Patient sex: M
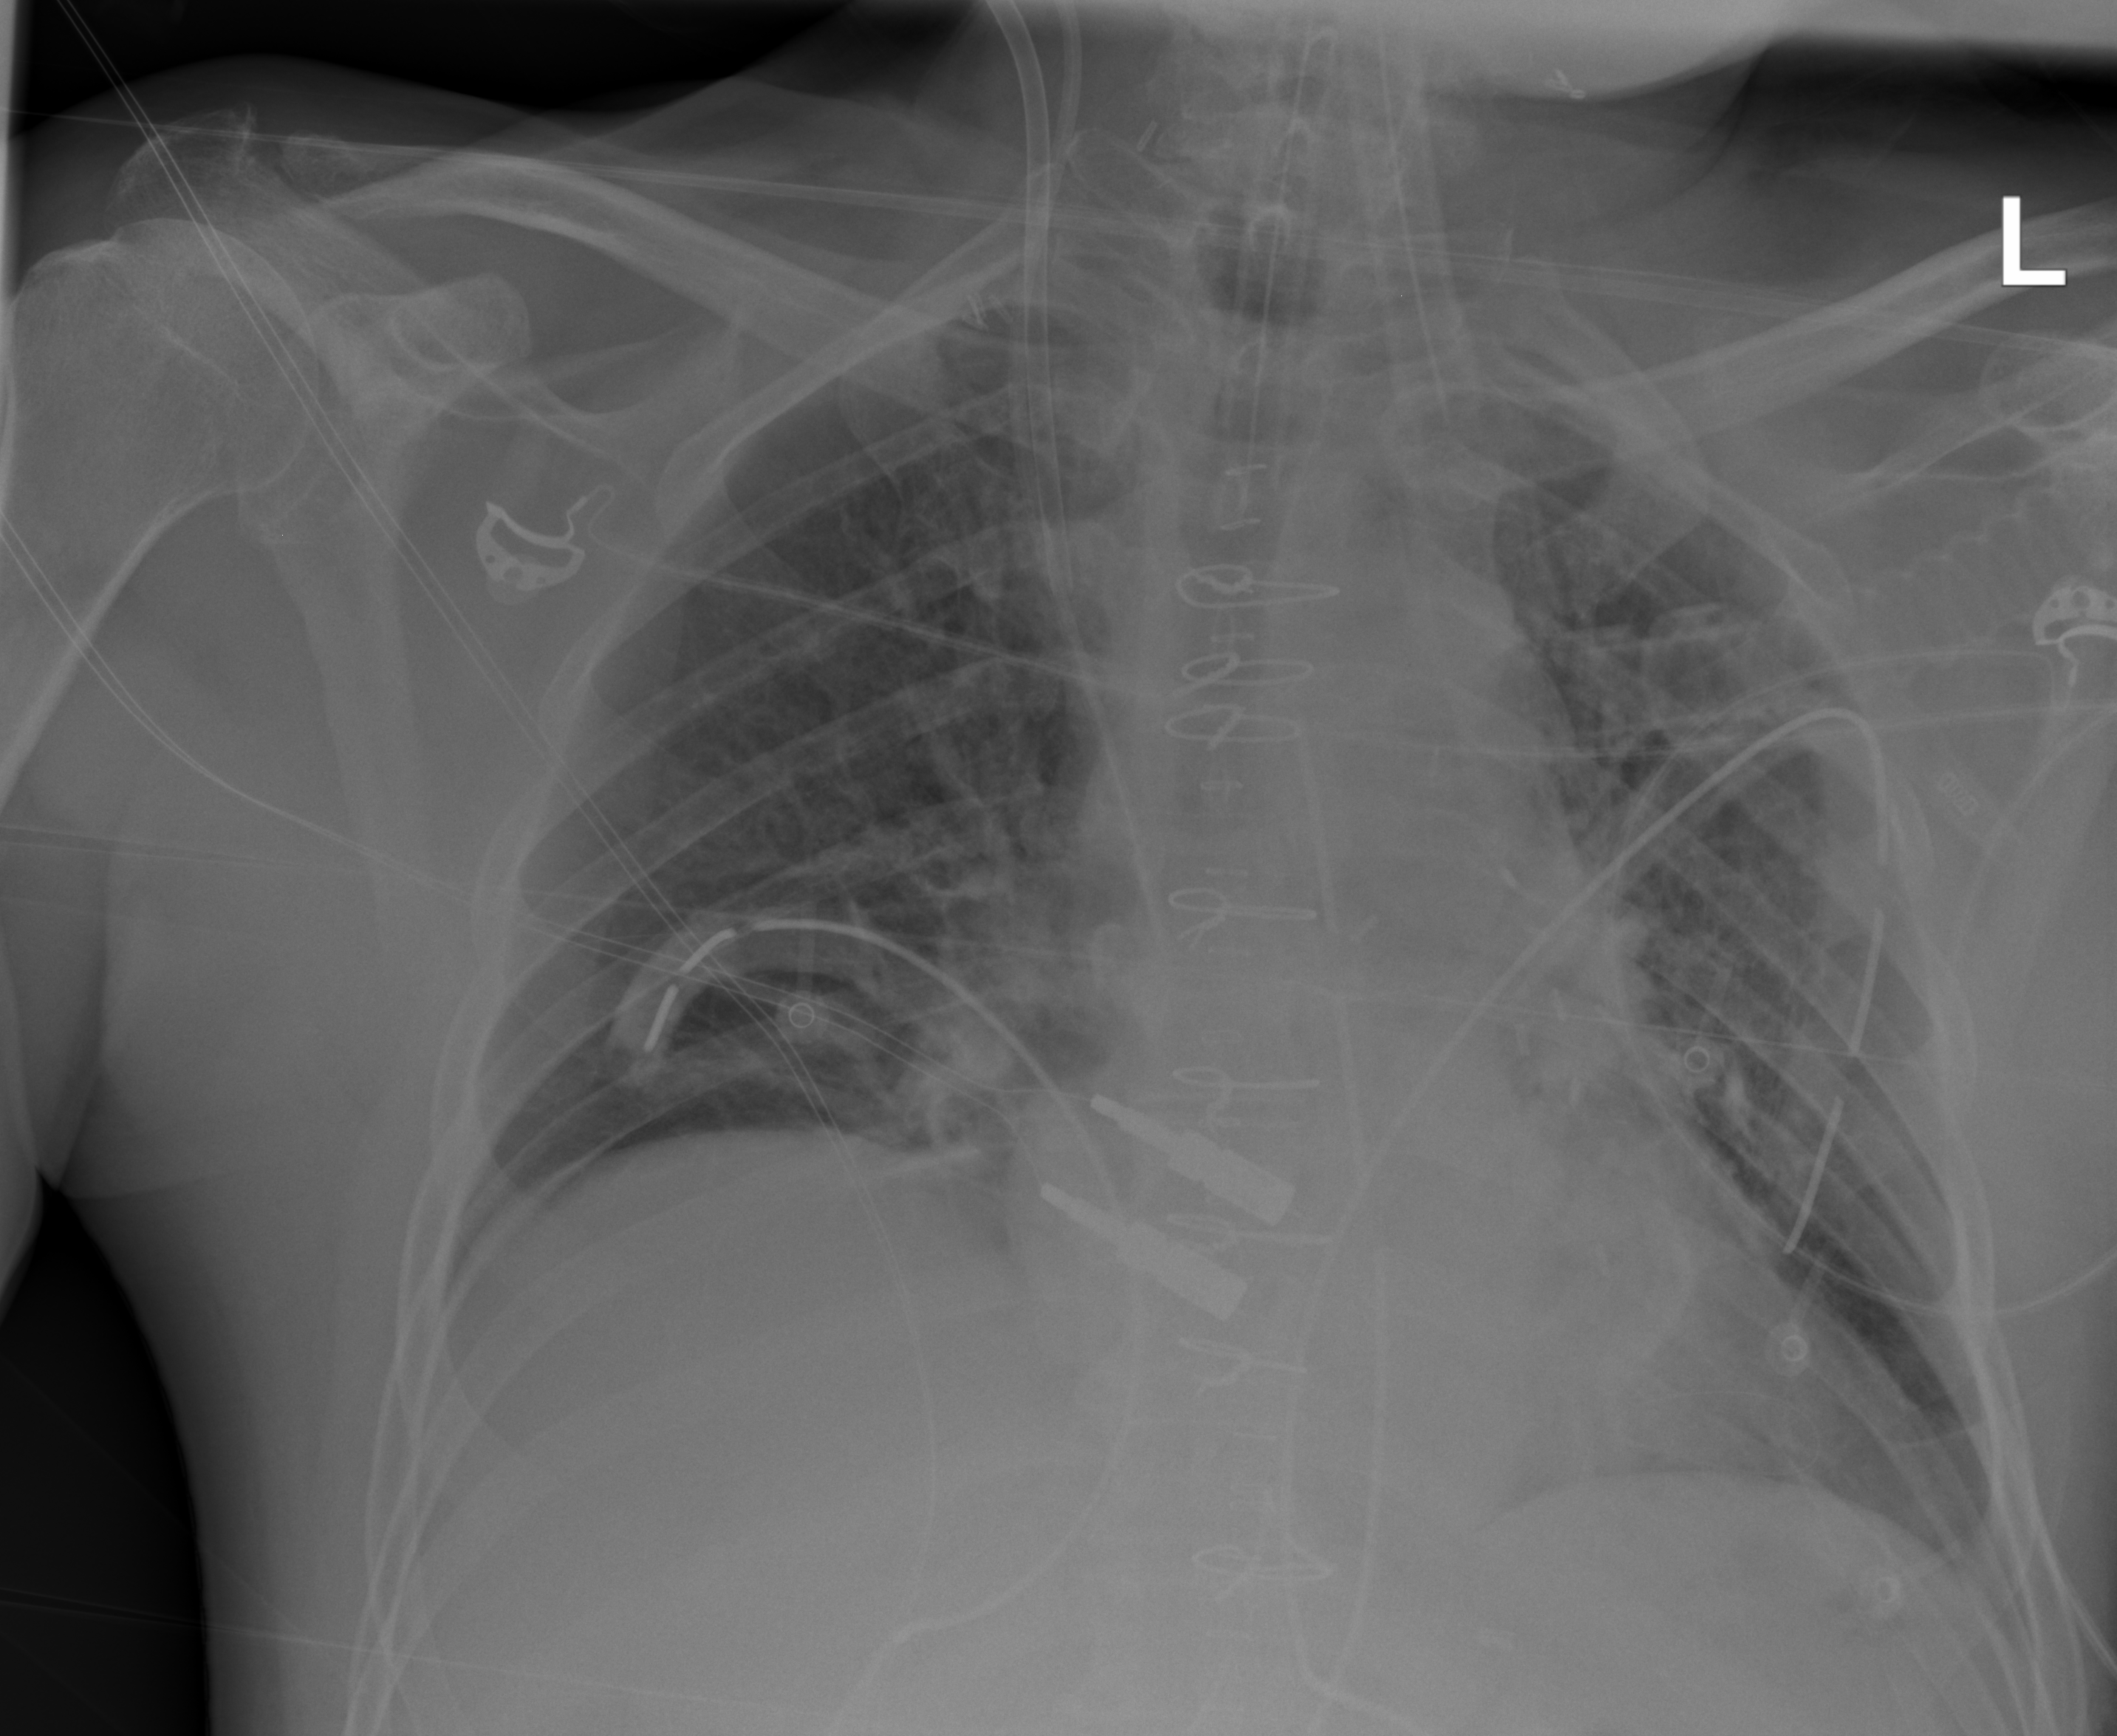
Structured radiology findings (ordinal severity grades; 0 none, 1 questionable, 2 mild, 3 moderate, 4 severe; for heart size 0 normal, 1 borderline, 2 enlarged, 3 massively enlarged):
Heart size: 1
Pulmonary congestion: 2
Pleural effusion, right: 0
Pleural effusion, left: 0
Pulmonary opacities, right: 0
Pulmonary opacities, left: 0
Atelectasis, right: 2
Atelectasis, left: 2